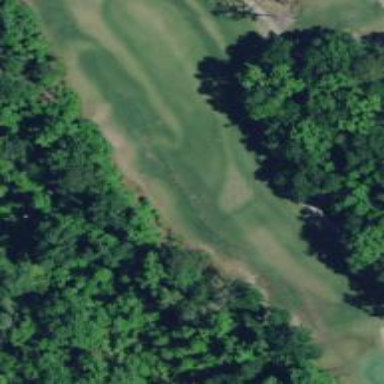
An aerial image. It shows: Golf hole.